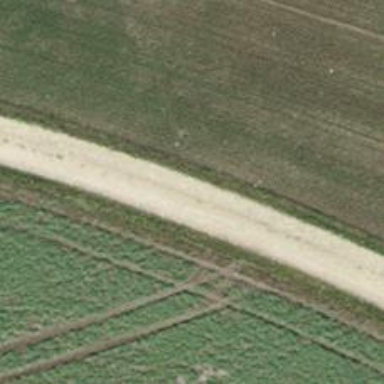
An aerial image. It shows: Gravel track with grade2 tracktype.